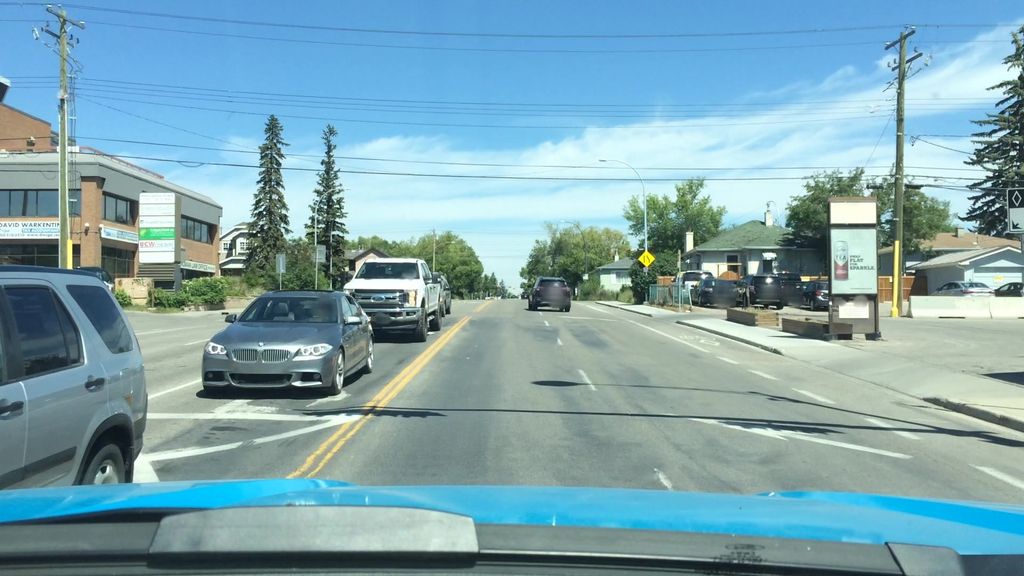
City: calgary